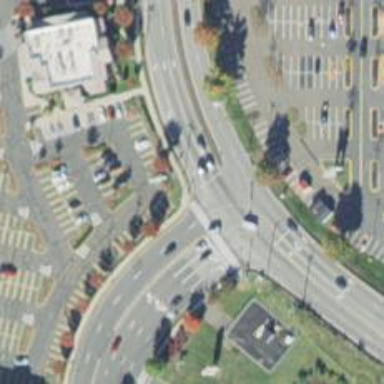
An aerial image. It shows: Solid stop line on the road marking.